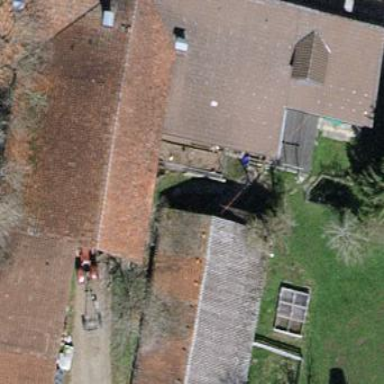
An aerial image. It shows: Farm building.